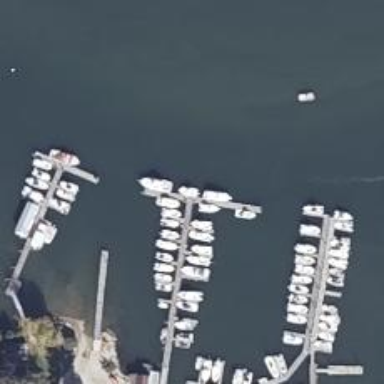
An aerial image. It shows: Man-made pier.